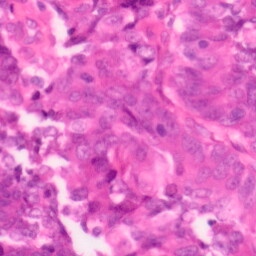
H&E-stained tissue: Colon